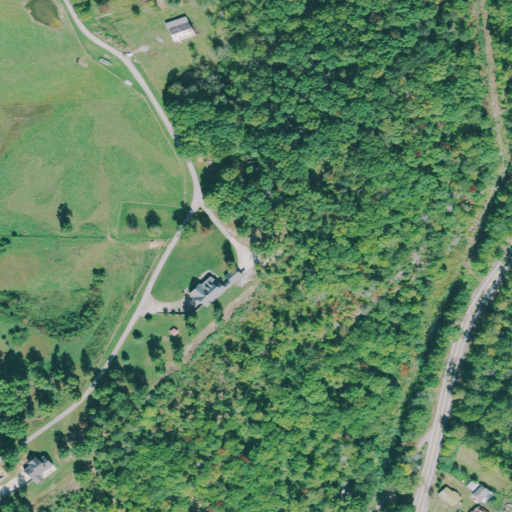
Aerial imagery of mountain in Tennessee named Raven Rock containing deciduous forest, pasture, open development, grassland, shrub, and medium intensity development